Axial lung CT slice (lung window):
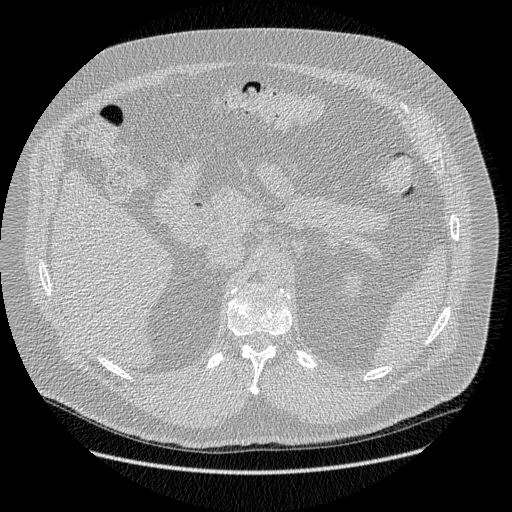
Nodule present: no